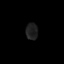
Tissue: skin
Cell type: Epithelial cells
Senescence score: 0.2814
Nuclear area (px): 198
Mean DAPI intensity: 30.793